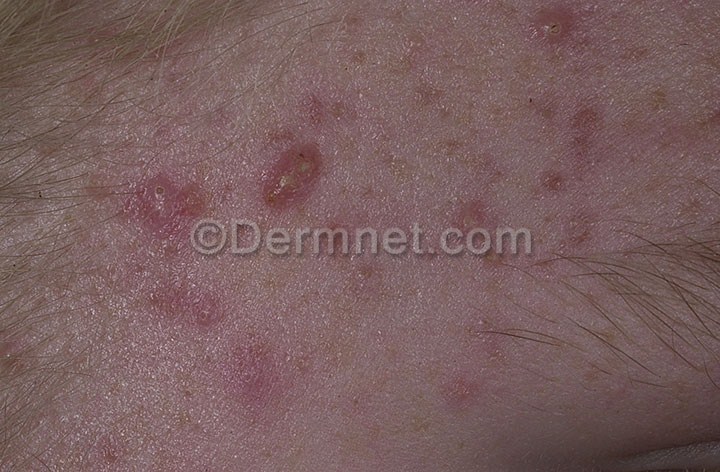
Disease: Acne and Rosacea Photos